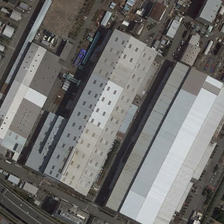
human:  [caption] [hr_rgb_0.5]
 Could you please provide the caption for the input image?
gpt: there are two large factories in the factory .

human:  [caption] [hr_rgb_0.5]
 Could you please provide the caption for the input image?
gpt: there is a long road near the factory .

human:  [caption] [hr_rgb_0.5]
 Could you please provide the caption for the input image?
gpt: there is a long road near the factory .

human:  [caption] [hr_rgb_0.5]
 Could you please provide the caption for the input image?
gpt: there are two large factories in the factory .

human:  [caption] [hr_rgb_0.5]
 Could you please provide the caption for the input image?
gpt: there are two large factories in the factory .